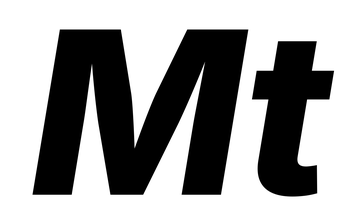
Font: Inter-Italic_ExtraBold_Italic